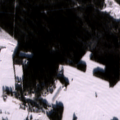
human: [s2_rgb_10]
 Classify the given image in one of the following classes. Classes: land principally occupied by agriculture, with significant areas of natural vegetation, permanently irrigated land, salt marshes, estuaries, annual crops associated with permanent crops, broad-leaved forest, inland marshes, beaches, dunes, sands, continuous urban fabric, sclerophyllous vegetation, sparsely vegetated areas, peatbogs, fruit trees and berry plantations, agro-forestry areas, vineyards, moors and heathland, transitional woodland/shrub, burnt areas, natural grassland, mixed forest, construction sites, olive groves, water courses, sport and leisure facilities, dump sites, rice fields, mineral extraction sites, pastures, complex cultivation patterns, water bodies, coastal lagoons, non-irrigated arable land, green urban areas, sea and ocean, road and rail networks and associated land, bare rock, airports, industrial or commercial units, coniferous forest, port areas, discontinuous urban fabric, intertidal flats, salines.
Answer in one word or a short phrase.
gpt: discontinuous urban fabric, non-irrigated arable land, land principally occupied by agriculture, with significant areas of natural vegetation, coniferous forest, mixed forest